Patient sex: F
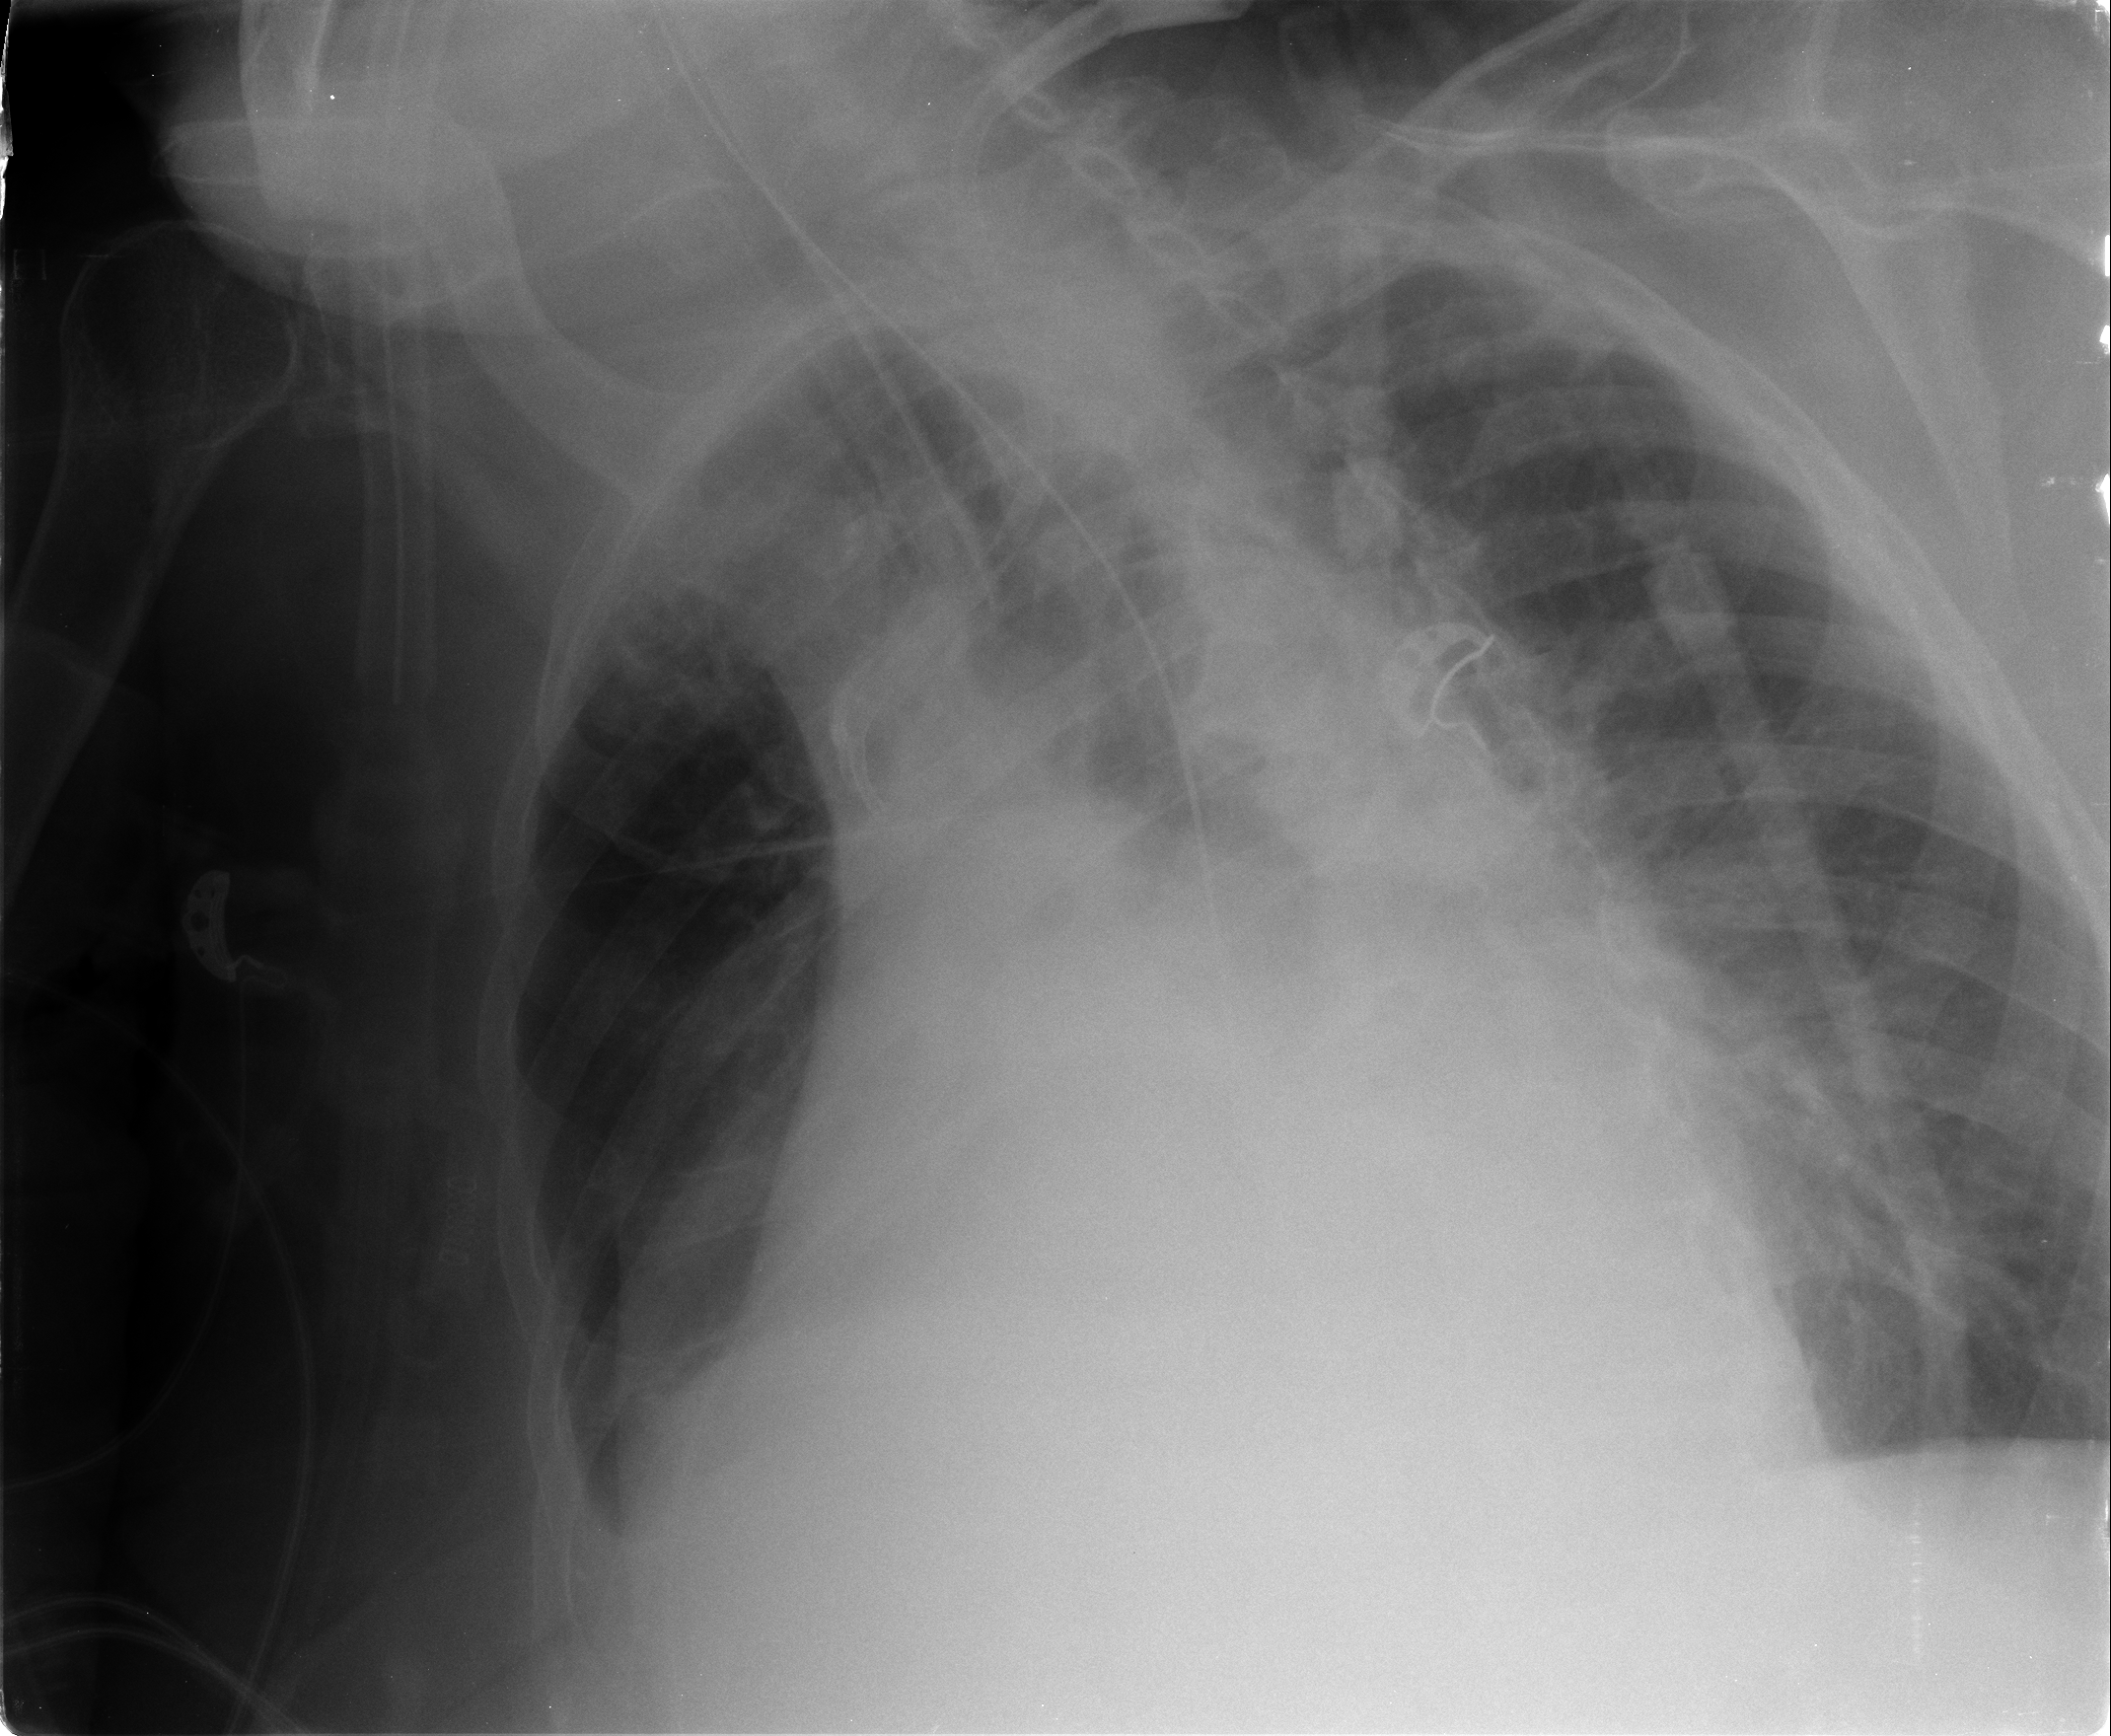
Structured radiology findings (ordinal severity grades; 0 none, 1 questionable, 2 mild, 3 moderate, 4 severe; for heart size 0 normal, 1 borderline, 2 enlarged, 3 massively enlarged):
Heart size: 2
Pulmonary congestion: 2
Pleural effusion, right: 2
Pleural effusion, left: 0
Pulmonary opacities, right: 1
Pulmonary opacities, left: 1
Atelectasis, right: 2
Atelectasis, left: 0